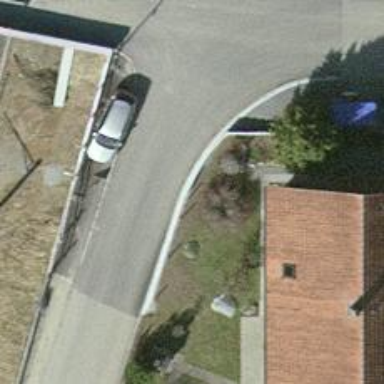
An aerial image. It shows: Hedge barrier.